Question: I am writing an app to display bike rack stations in a city. I am pulling the coordinates from a json file and trying to convert the latitude/longitudes into screen coordinates.
The framework I am using (Qt) calculates y from top to bottom and x from left to right, so obviously I wrote conversion functions for this. The conversion functions look like this:
'''
/*
The minLatitude has already been calculated to be
the latitude of the southernmost rack
*/
qreal BikeRackSystem::getY(qreal latitude)
{
qreal diffY = latitude - minLatitude;
return height - (diffY*height);
}
/*
The minLatitude has already been calculated to be
the latitude of the southernmost rack
*/
qreal BikeRackSystem::getX(qreal longitude)
{
qreal diffX = longitude - minLongitude;
return width * diffX;
}
'''
However I end up with this kind of image

This is close, but not what I was looking for. How can I change my conversion functions to give me screen coordinates that span the whole screen?
Edit: If it is at all interesting...I am using <URL>.
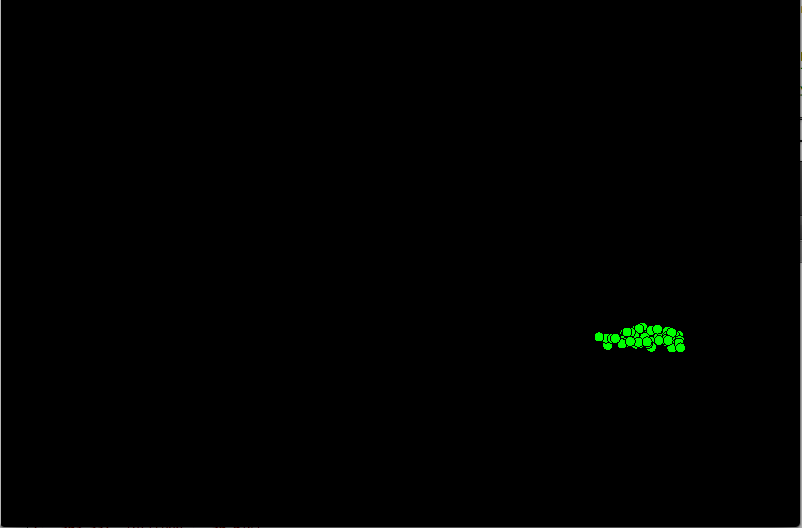
Answer: I found out that my conversion function wasn't properly set up. I found the best answer <URL>
The crucial part mentioned in the answer was:
'''
x - min max - min
f(x) = --------- ===> f(min) = 0; f(max) = --------- = 1
max - min max - min
'''